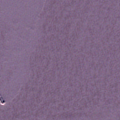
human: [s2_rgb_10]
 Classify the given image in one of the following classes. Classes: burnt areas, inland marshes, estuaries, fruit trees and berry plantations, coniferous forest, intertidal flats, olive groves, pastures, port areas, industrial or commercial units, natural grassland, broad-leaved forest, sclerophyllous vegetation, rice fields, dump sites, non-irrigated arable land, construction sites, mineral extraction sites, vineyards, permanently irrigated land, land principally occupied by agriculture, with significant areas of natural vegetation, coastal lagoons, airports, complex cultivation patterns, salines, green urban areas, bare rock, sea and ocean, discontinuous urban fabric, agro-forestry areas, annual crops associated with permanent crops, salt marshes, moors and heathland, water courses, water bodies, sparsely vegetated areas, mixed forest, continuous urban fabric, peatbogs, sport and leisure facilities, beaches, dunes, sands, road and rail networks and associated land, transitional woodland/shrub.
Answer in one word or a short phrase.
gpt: sea and ocean